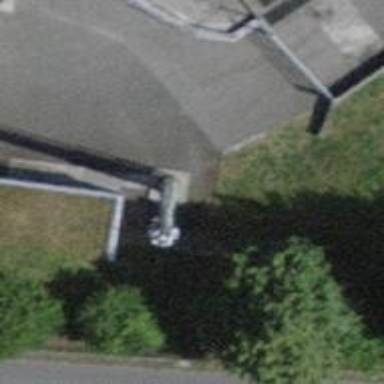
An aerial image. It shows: Mast structure.